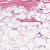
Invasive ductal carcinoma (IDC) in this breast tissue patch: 0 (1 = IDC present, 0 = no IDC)